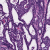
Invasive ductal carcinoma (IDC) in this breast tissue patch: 1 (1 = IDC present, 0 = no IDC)